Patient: sex F, age 60
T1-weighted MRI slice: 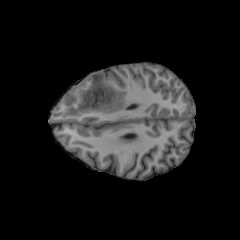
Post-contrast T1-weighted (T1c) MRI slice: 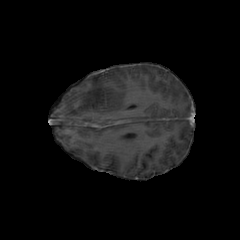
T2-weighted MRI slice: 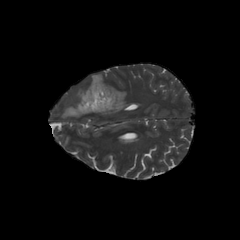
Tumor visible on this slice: yes
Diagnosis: Astrocytoma, IDH-mutant
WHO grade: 3